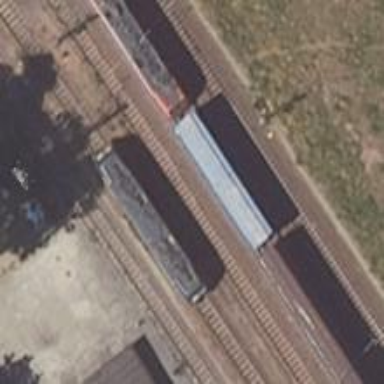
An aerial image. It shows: Railway signal.